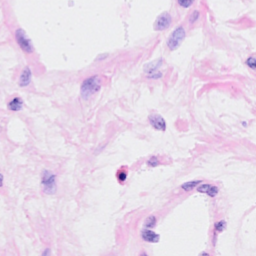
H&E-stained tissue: Breast